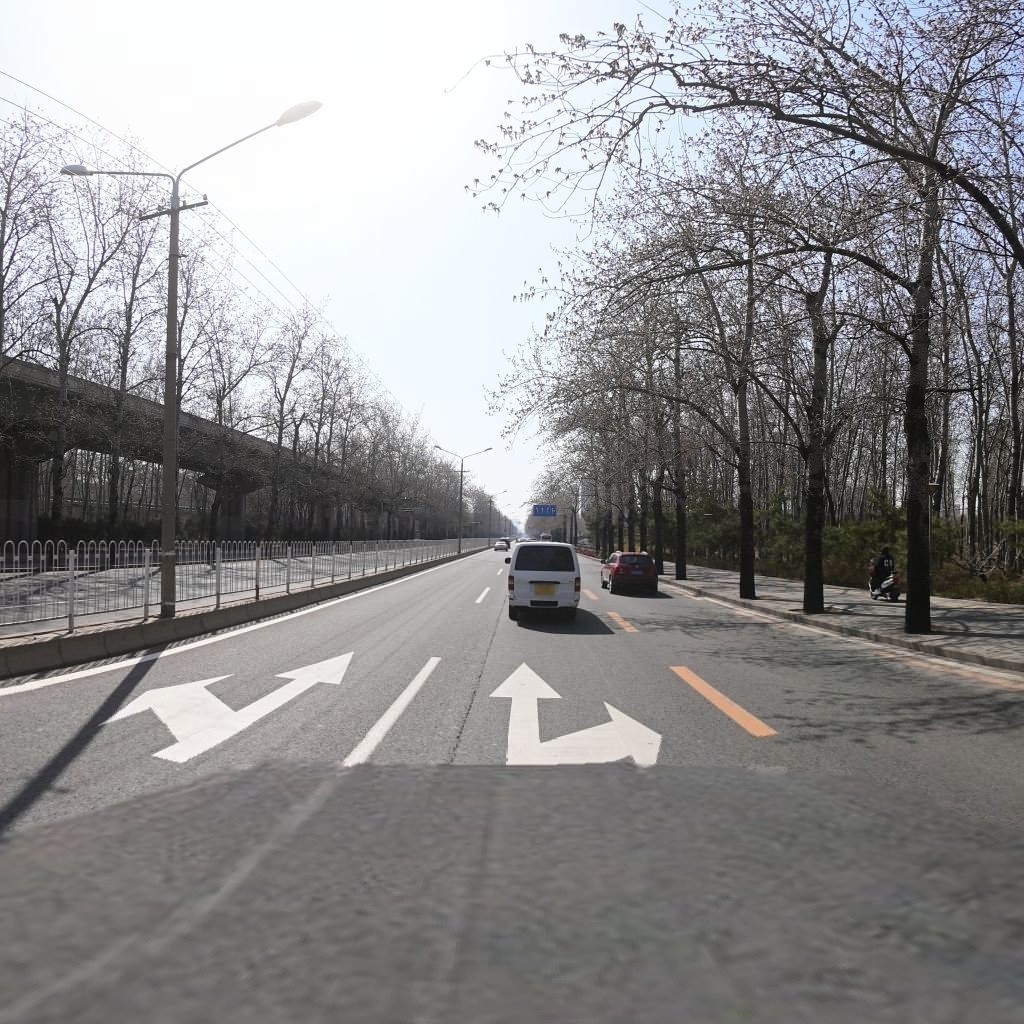
Region: Chaoyang
Road damage annotations: longitudinal crack